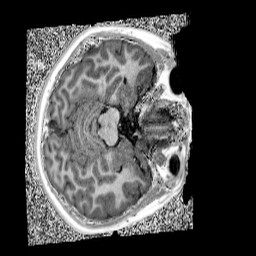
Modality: UNIT1
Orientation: axial
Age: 11
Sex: male
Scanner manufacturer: siemens
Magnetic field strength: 3 T
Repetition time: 4 s
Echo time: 0.00299 s